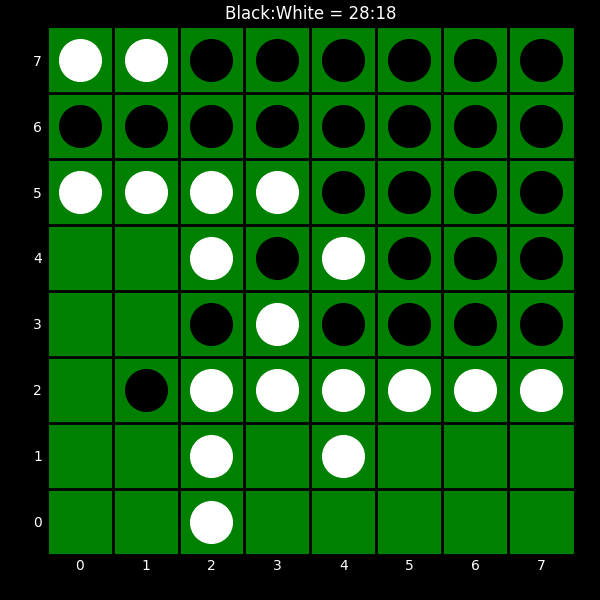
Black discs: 28
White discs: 18